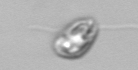
Label: flagellate